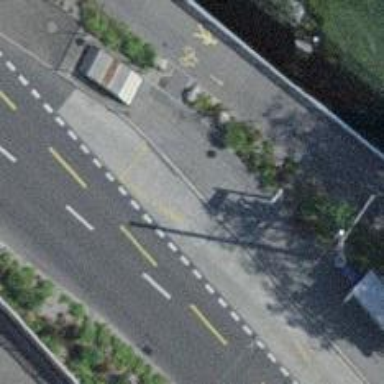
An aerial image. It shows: Asphalt platform for public transport with shelter.